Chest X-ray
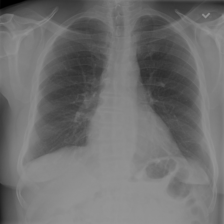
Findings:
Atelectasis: positive
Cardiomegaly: negative
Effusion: negative
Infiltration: negative
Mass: negative
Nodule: negative
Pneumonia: negative
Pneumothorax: negative
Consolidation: negative
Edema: negative
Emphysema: negative
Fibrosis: negative
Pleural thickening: negative
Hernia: negative